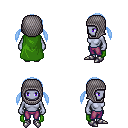
a pixel art fantasy rpg character, female body template, dark elf, purple skin, green cape, magenta pants, white cyan twin-tailed hairstyle, chain hood, metal boots, four views (front, back, left, right), 2x2 character sprite sheet, small pixel art, hard edges, no anti-aliasing